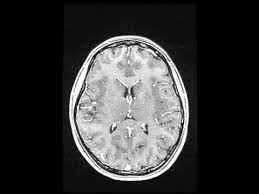
Label: notumor